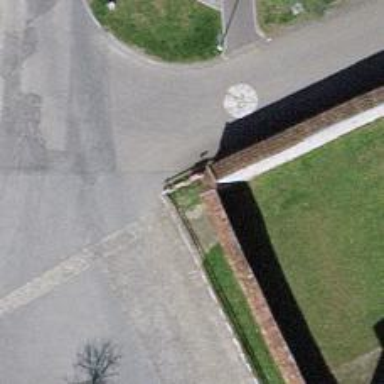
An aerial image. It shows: City wall serving as barrier.